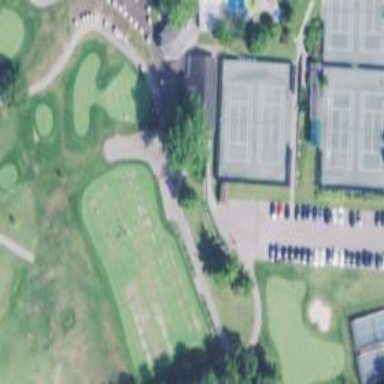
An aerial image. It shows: Path used for both walking and golf.